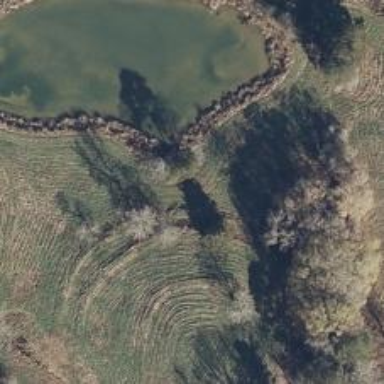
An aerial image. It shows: Pond surrounded by natural water.